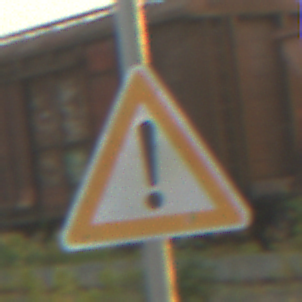
Verkehrszeichen: Gefahrenstelle
Umgebung: Outdoor, Suburban
Tageszeit: SunriseSunset
Wetter: PartlyCloudy
Licht: Natural
Jahreszeit: NotSpecified
Kontrast: MediumContrast